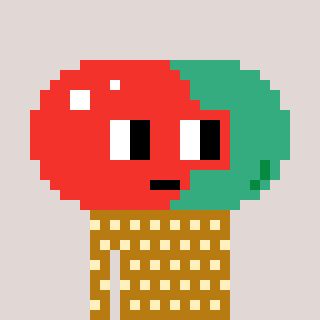
a pixel art character with square red glasses, a pill-shaped head and a gold-colored body on a warm background